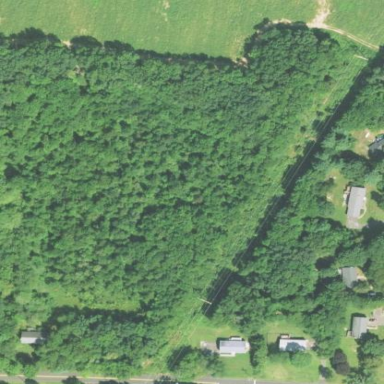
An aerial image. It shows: Existing Preserved Open Space in woodland area.